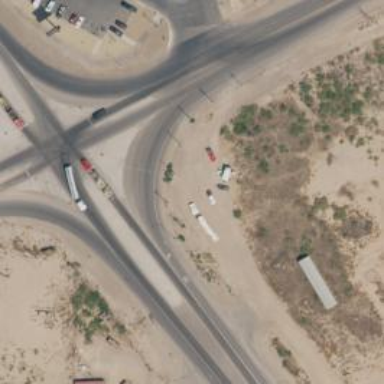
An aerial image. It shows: Primary link highway with asphalt surface.